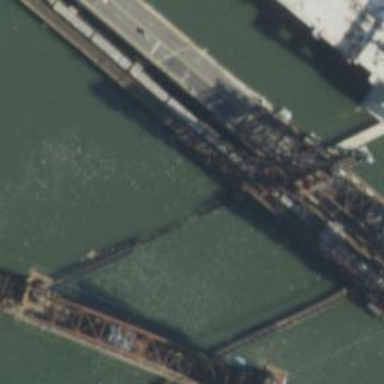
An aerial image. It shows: Lift bridge over railway track.